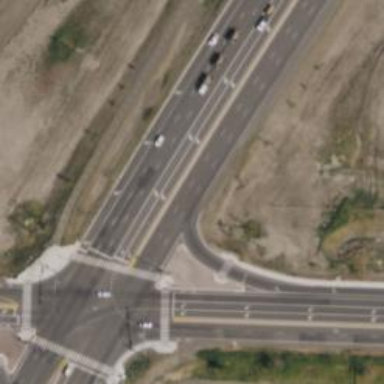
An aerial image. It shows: Asphalt trunk link road.